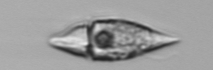
Label: Amphidinium